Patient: sex M, age 60
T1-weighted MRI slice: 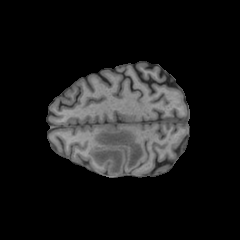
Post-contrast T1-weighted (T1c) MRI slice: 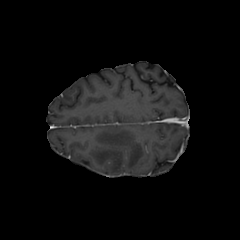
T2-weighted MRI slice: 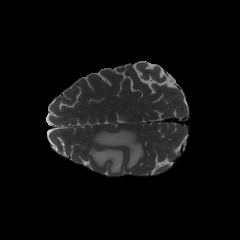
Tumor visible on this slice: yes
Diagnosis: Glioblastoma, IDH-wildtype
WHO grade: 4